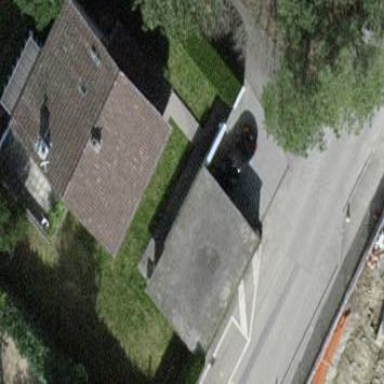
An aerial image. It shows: Garage building.